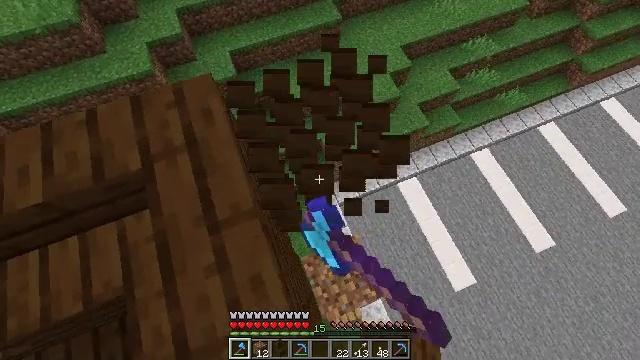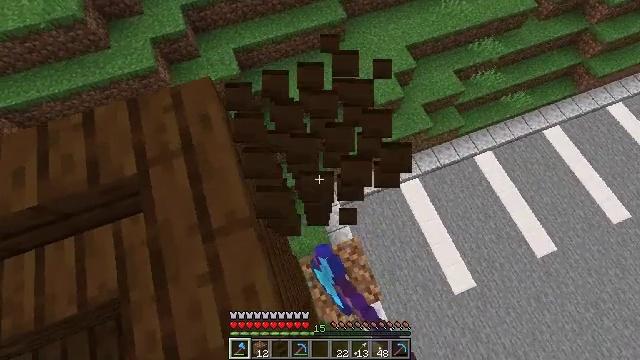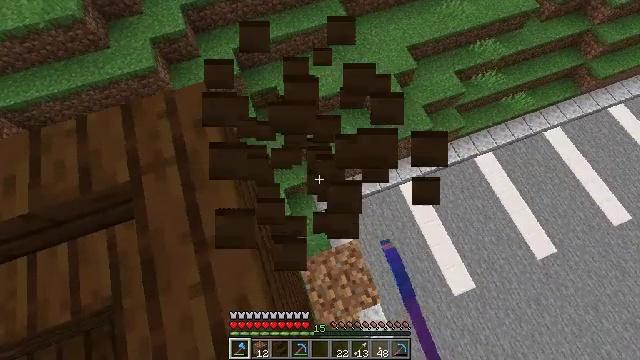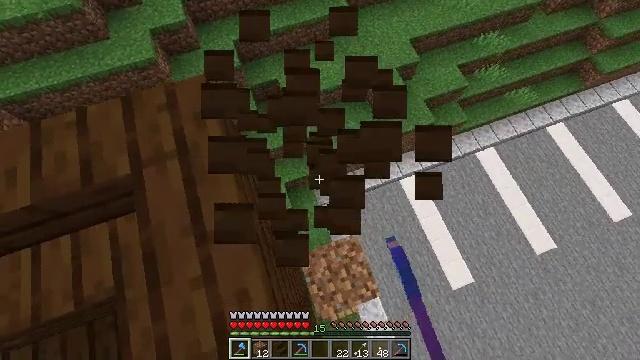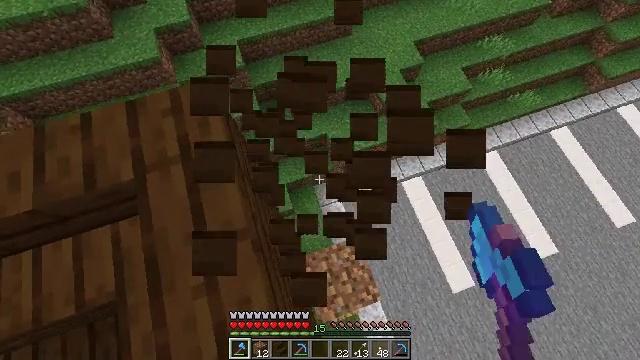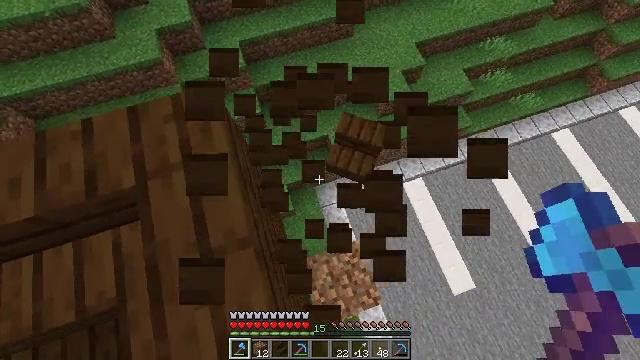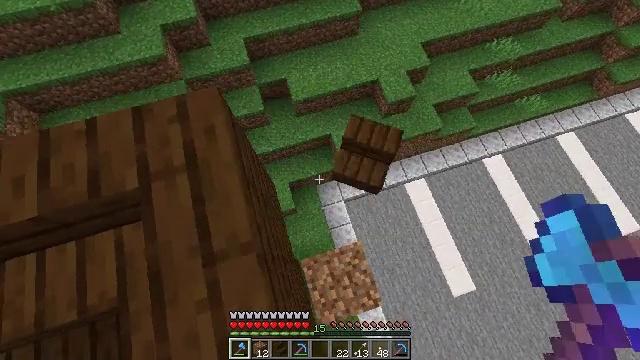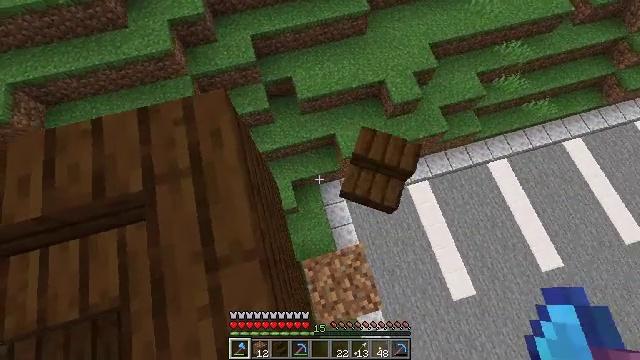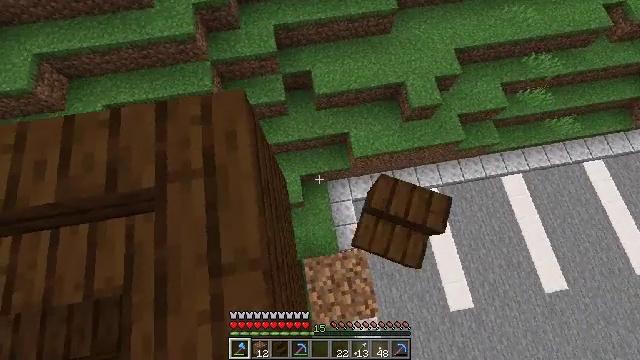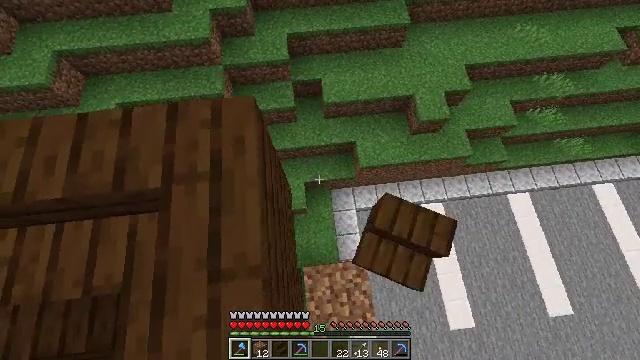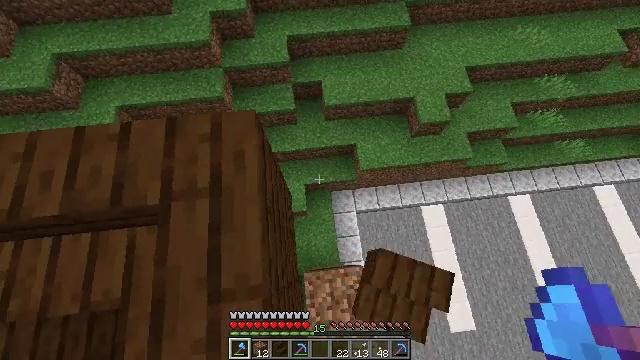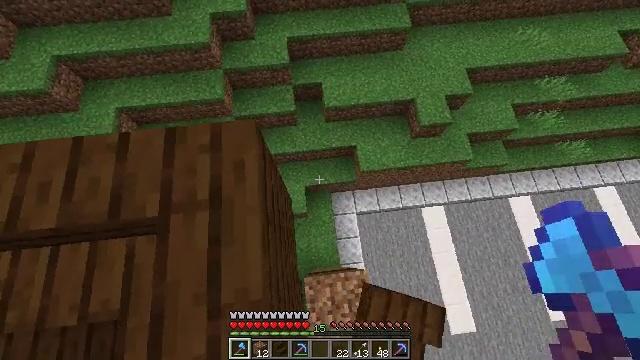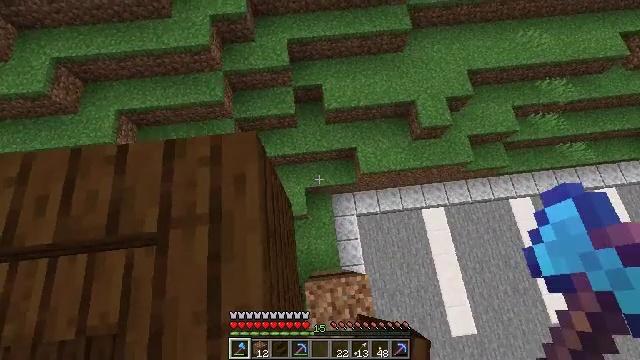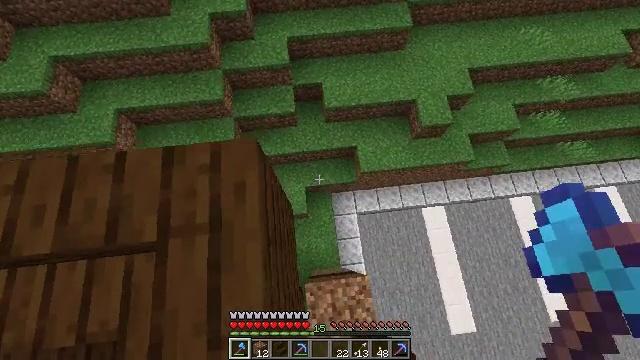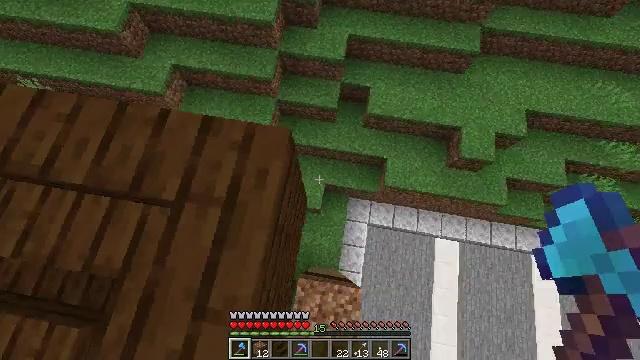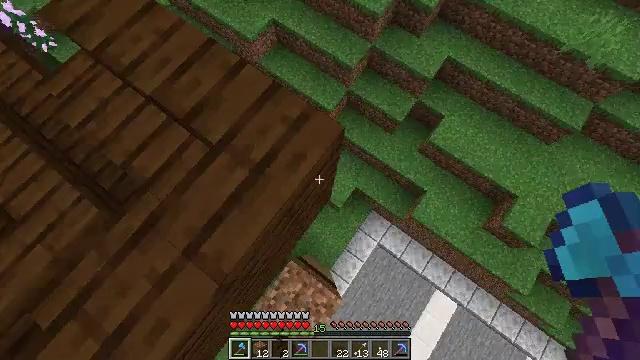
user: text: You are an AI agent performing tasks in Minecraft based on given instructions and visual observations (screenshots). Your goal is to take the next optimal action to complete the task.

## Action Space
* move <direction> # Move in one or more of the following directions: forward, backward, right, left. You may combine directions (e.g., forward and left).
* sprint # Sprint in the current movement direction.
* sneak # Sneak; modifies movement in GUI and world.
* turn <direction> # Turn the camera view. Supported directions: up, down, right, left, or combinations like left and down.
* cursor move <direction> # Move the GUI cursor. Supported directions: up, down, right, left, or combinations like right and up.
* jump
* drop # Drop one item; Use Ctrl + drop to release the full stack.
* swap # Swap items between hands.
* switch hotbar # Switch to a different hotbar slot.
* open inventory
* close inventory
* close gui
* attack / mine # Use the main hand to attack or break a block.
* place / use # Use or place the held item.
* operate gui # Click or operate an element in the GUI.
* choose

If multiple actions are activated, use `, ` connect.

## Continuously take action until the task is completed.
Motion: motion action
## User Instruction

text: Break the dark oak stairs to collect them.
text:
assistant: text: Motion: move right, sneak, turn left, attack / mine
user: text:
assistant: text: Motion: move forward and move right, sneak, attack / mine
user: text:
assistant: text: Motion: move forward and move right, sneak, turn down, attack / mine
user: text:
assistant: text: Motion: move forward, sneak, attack / mine
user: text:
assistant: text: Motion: move forward, sneak, attack / mine
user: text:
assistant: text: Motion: move forward, sneak, turn left, attack / mine
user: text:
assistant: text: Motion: move forward, sneak, turn left, attack / mine
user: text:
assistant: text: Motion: move forward, sneak, turn left and down, attack / mine
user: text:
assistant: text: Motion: move forward, sneak, turn left and up
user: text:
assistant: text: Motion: move forward, sneak
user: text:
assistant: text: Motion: move forward, sneak
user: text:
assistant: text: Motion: move forward and move right, sneak
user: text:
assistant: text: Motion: move forward and move right, sneak
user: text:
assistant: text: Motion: move forward and move right, sneak, turn left
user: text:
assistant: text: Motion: move right, sneak, turn left and down
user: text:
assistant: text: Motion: move right, sneak, turn left
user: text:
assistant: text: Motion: move left, sneak, turn left and up
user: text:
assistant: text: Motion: move left, sneak, turn left and up
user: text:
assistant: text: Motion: move left, sneak, turn up
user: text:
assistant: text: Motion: move forward and move left, sneak
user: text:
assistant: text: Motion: move forward and move left, sneak
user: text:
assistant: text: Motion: move forward and move left, sneak
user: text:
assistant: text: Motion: move forward and move left, sneak
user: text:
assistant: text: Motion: move forward and move left, sneak
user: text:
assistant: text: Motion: move forward and move left, sneak, turn right and up
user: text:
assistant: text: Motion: move forward and move left, sneak, turn right and up
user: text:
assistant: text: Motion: move forward and move left, sneak, turn right
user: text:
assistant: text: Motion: move forward and move left, sneak, turn right
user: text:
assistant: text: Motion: move forward and move left, sneak, turn right and up
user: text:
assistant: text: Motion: move forward and move left, sneak, turn right and up